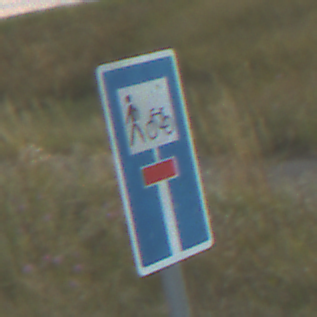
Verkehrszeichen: SackgasseRadverkehrFussgaengerDurchlaessig
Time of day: SunriseSunset
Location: Outdoor (RoadRail)
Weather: PartlyCloudy
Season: NotSpecified
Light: Natural